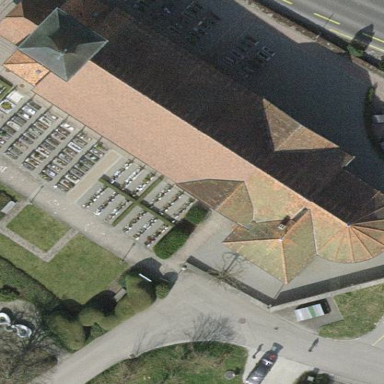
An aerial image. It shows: Building with gabled red roof.